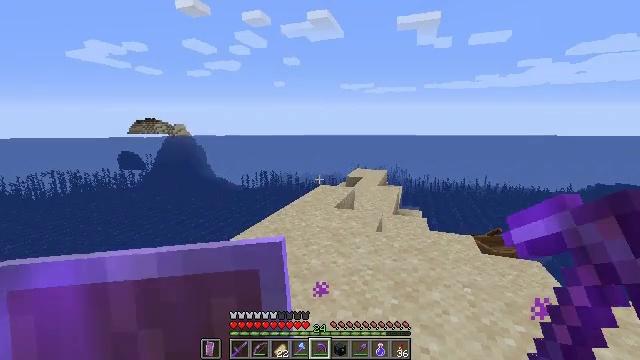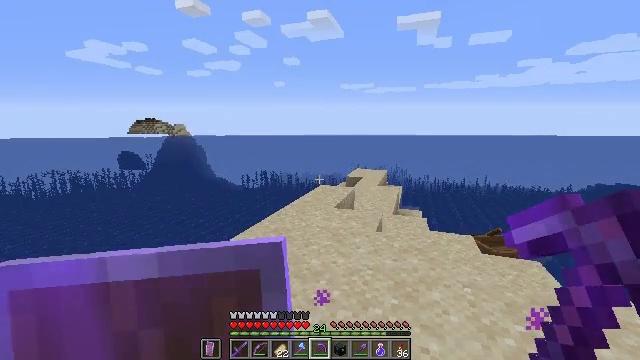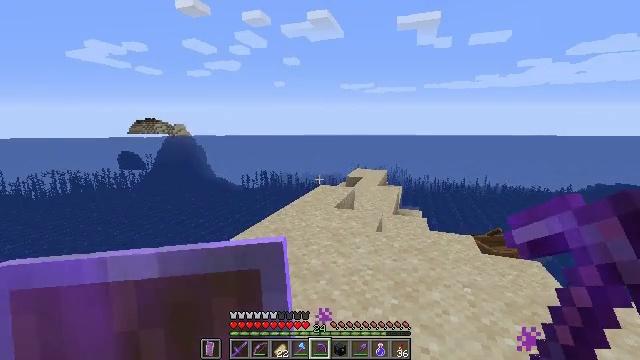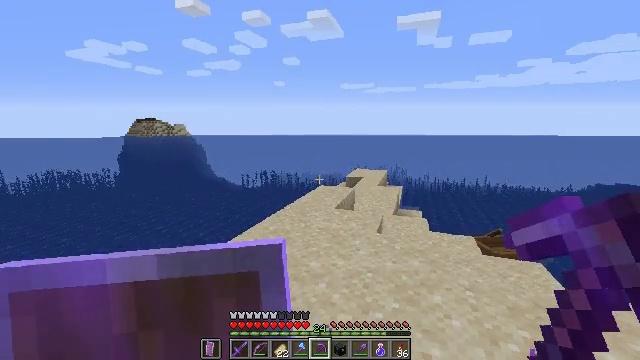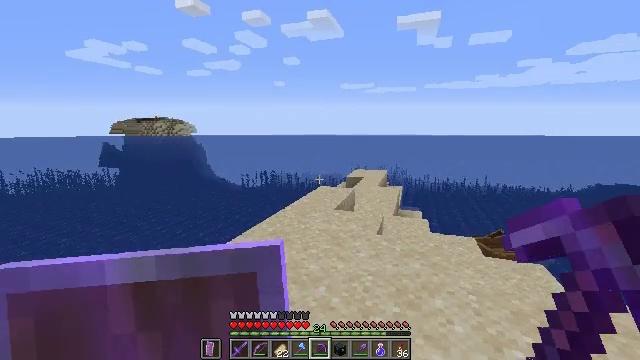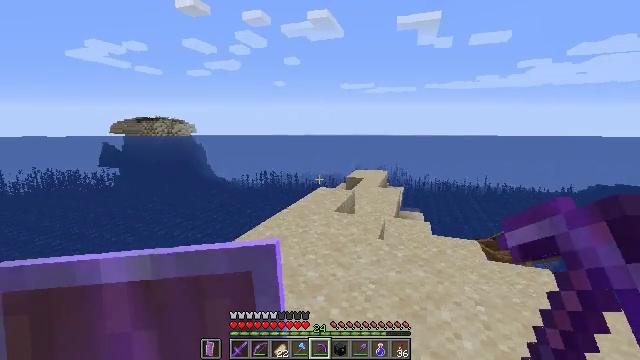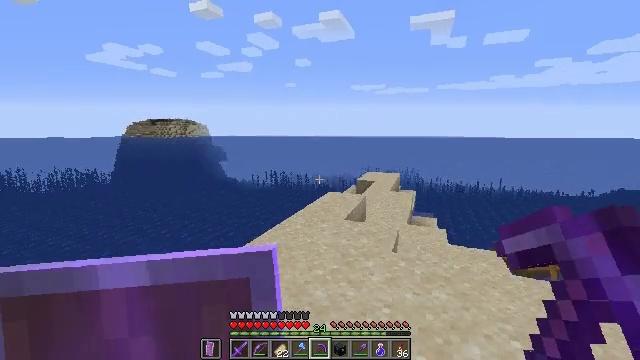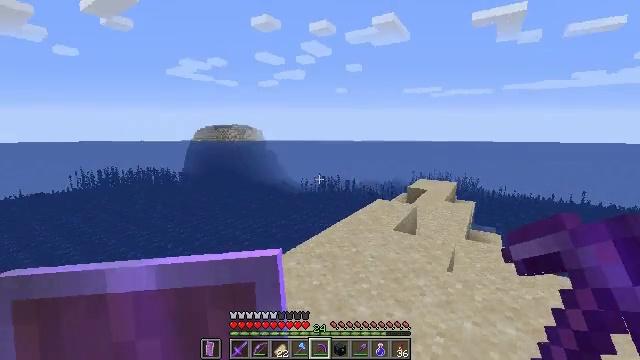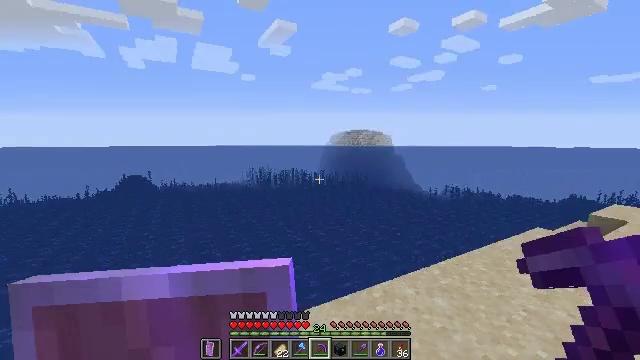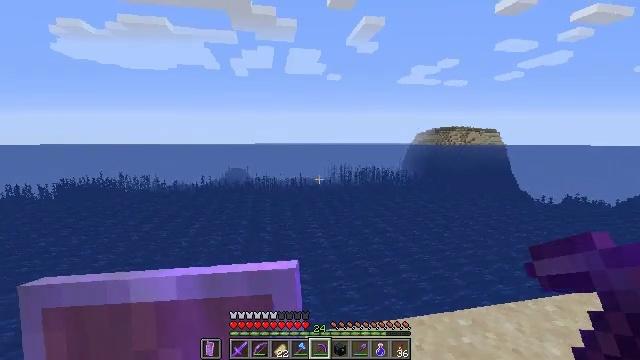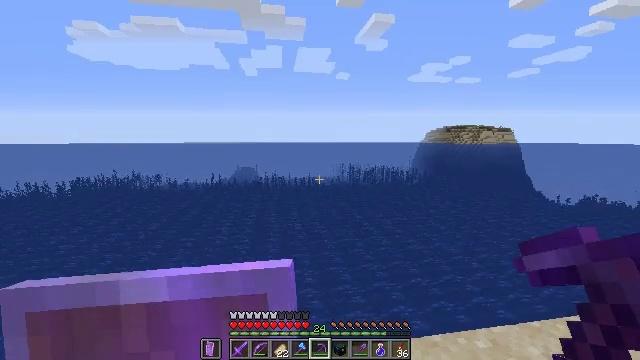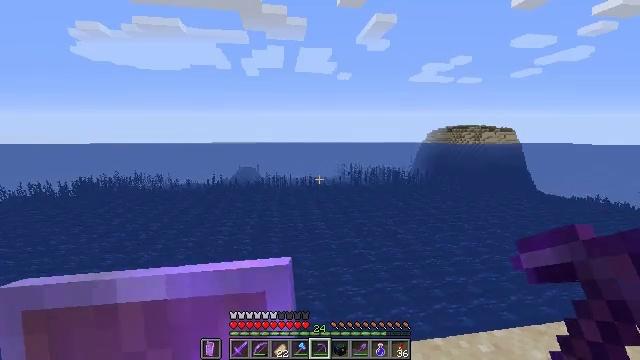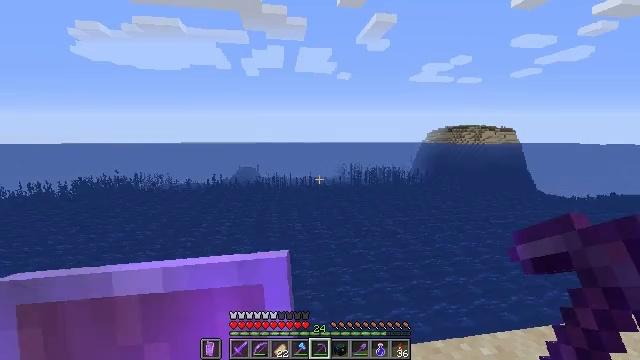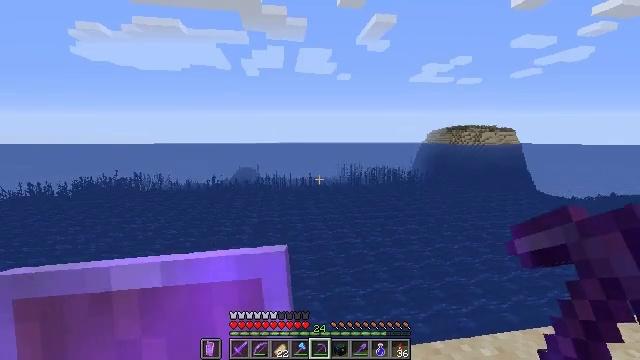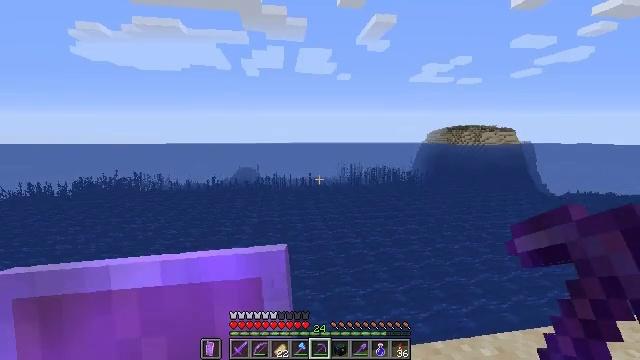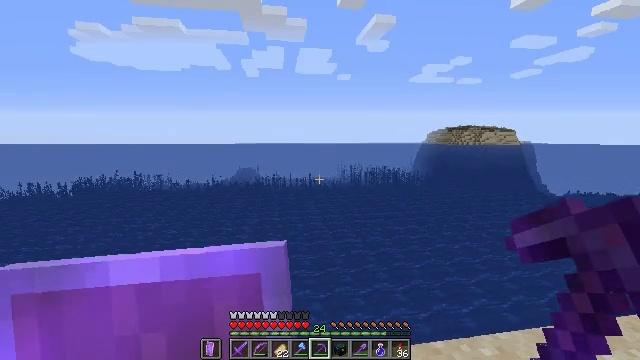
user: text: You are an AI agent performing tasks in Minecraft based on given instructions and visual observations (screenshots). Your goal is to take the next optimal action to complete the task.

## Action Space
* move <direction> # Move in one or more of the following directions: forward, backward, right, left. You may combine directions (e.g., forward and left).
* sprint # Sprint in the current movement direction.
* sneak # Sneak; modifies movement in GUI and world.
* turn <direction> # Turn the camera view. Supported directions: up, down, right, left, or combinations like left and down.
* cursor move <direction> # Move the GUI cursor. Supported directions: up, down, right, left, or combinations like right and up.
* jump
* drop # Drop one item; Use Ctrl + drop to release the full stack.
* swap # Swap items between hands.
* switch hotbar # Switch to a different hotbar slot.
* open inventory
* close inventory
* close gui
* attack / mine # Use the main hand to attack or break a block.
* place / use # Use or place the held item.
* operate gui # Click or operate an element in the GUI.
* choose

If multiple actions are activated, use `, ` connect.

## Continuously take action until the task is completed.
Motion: motion action
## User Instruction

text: Retrieve the white bed for later use.
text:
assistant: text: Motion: no_op
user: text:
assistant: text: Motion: no_op
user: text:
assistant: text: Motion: move forward
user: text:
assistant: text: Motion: move forward
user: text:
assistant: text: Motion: move forward
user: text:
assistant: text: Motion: move forward, turn left
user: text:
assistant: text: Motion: move forward, turn left and up
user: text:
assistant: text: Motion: move forward, turn left and up
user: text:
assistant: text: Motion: move forward, turn left
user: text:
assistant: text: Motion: turn left
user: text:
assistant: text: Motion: no_op
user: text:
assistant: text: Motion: no_op
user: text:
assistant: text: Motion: no_op
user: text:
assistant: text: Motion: no_op
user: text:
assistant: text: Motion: no_op
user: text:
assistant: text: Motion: no_op
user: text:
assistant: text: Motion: no_op
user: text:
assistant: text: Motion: no_op
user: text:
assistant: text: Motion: no_op
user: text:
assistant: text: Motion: no_op
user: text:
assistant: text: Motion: no_op
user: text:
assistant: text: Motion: no_op
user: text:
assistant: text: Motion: no_op
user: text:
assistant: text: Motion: no_op
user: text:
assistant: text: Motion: no_op
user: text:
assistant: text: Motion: no_op
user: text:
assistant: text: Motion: no_op
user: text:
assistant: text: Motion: no_op
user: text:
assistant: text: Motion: no_op
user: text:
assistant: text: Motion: no_op